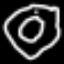
Label: donut